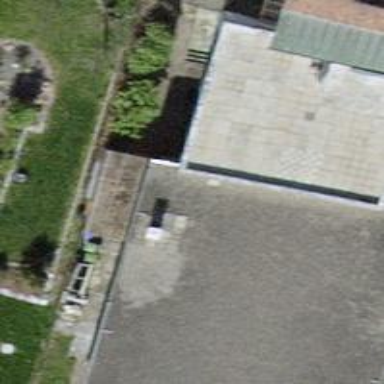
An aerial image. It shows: Detached building.